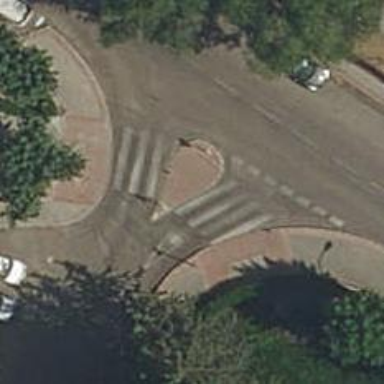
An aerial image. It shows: Road with "give way" sign.